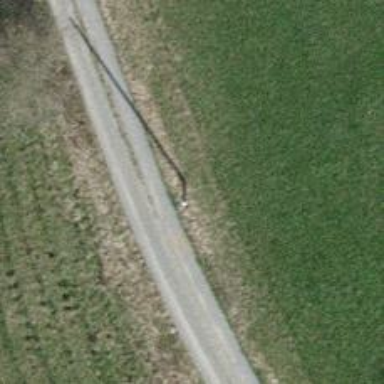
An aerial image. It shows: Straight power pole with straightforward line management.